Question: On the website I'm building, after I decrease the size of the browser, the header images and div sections are just cut off:
I've tried tracing the code using Firebug, but I really can't figure out what I'm doing wrong. Any ideas?
CSS:
'''
.slide {
padding-top: 125px;
background-attachment: fixed;
width: 100%;
height: 100%;
min-height: 960px;
position: relative;
box-shadow:inset 0px 10px 10px -10px rgba(0,0,0,0.3);
}
div#home, div#contact {
min-height: 480px;
}
div#inner-container {
text-align: left;
width: 960px;
margin: 0 auto;
padding: 0;
white-space: normal;
position: relative;
height: 100%;
}
div#greenPortion {
background-color: #3CA67B;
min-width: 100%;
height: 200px;
bottom: 0;
position: absolute;
}
div#title {
background-image:url(../images/banner.png);
margin: 0 auto;
padding: 0;
min-width: 100%;
height: 200px;
}
'''
HTML:
'''
<div class="slide" id="home" data-slide="1" data-stellar-background-ratio="1">
<div id="inner-container">
<div id="name" clas="row">
<img src="images/names.png">
</div>
</div>
<div id="greenPortion"></div>
</div>
'''
Website: <URL>
Any help would be appreciated, thanks!
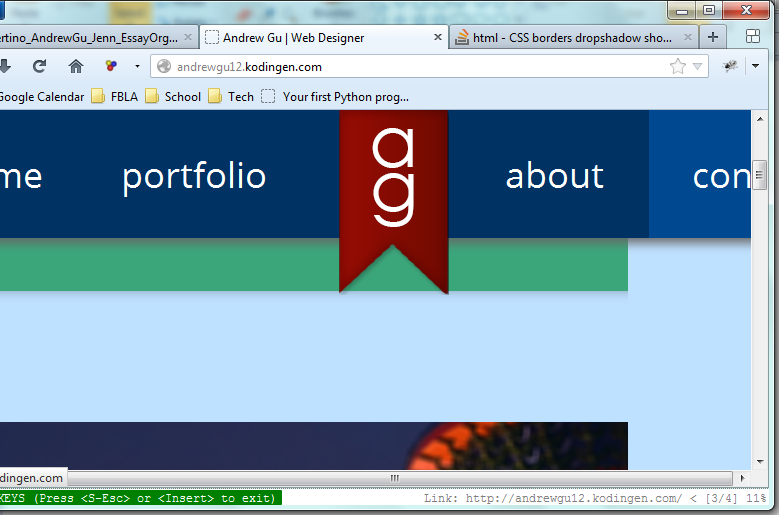
Answer: Apply 'min-width: 960px' to your 'body' in css:
'''
body {
...
min-width: 960px;
...
}
'''